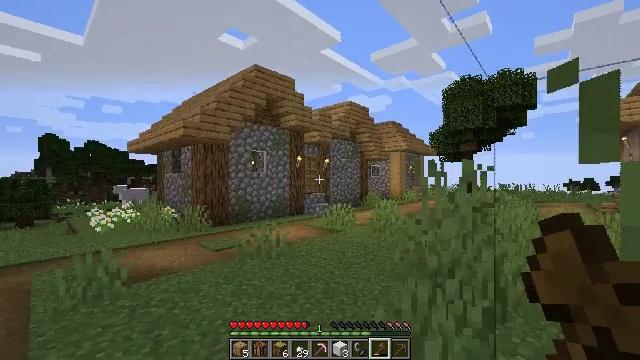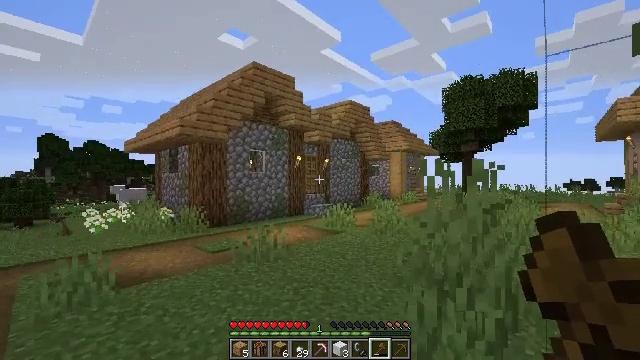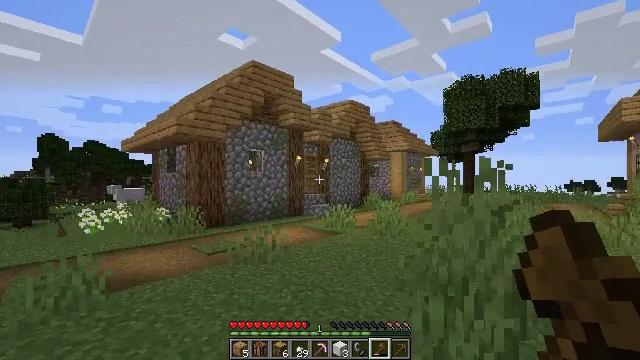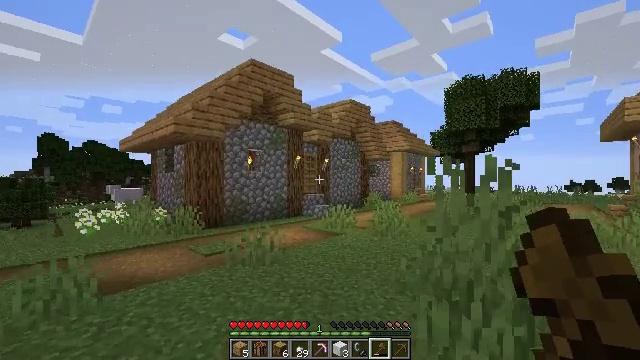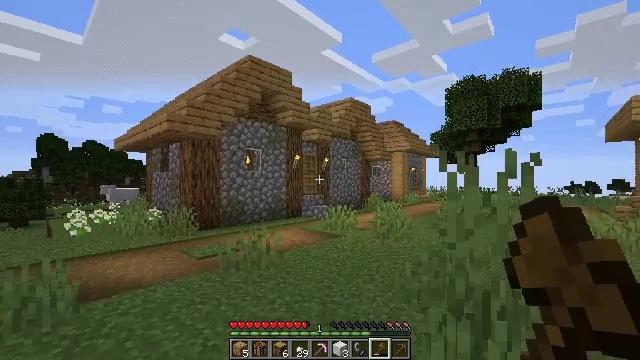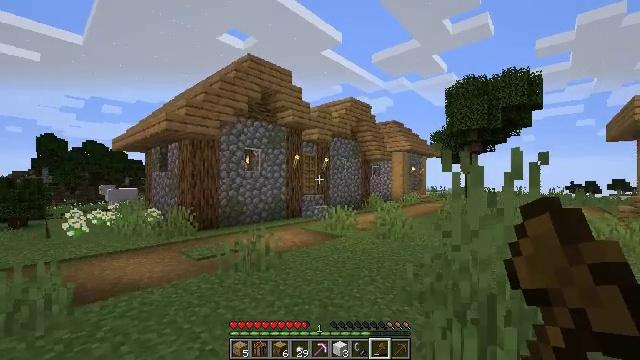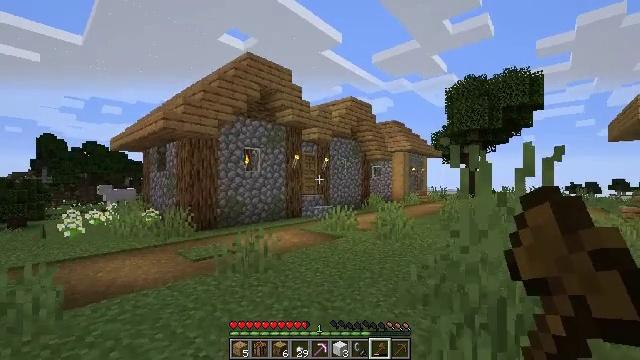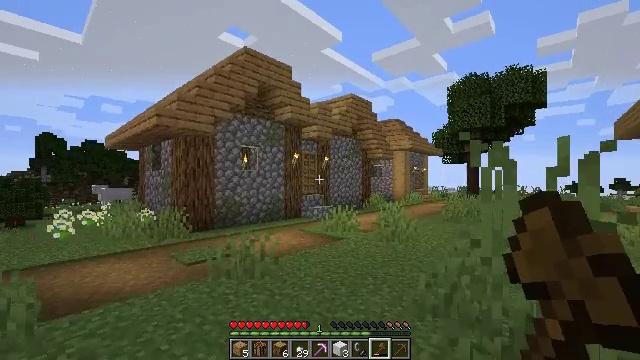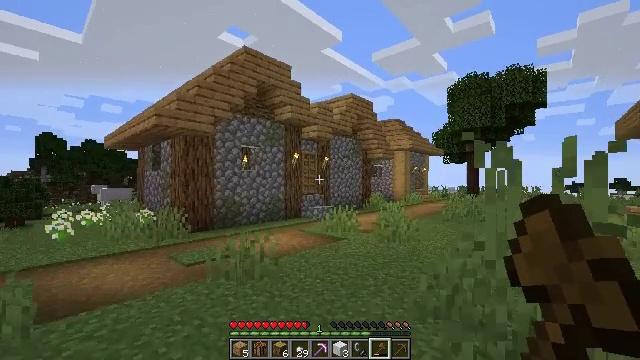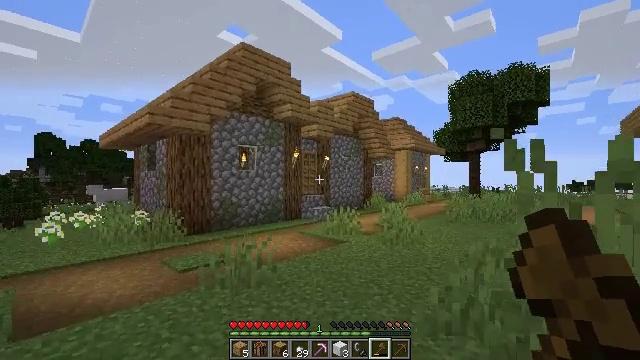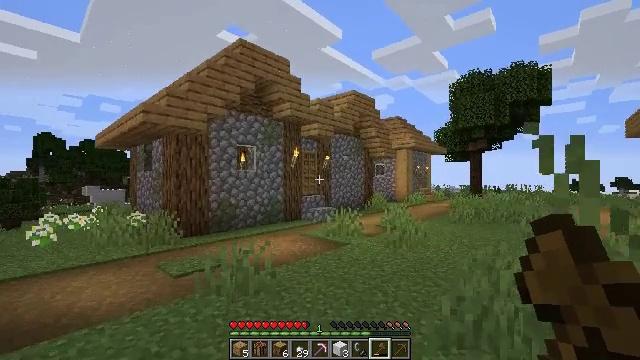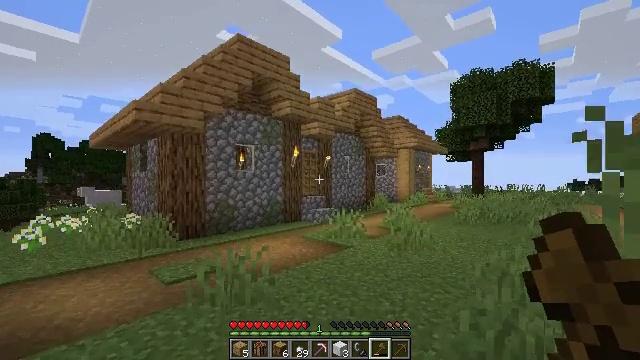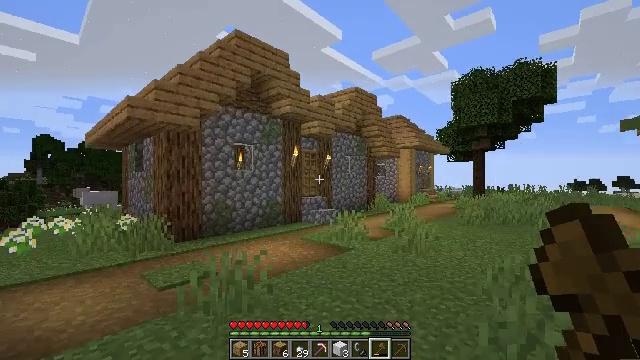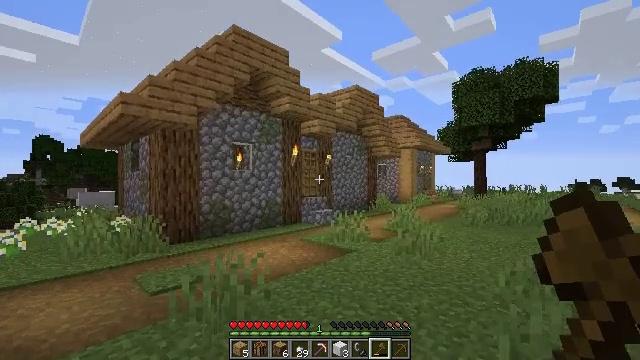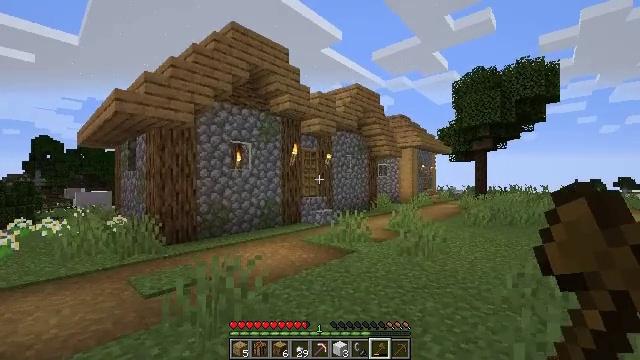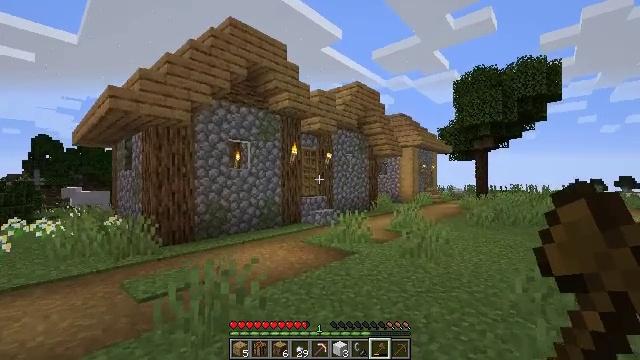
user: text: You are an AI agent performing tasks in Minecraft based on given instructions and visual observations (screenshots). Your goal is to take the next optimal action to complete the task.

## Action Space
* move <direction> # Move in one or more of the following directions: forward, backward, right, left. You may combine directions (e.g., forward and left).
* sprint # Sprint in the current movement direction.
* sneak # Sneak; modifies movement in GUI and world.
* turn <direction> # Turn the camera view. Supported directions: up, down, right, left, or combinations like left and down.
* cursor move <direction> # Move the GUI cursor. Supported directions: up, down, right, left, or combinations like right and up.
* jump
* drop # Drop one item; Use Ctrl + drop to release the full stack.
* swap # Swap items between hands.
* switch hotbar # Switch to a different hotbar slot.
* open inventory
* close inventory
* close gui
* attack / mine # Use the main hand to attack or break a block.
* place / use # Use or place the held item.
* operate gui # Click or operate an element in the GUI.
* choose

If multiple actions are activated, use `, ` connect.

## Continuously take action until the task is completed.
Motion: motion action
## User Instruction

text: Mine the chest to collect it.
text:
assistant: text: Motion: no_op
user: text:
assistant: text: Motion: move forward
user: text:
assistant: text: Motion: move forward
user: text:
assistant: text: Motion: move forward
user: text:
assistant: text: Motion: no_op
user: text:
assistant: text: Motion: move forward
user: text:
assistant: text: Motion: move forward
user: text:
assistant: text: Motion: move forward
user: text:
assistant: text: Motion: move forward
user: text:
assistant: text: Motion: move forward
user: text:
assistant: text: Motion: move forward
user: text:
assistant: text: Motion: move forward
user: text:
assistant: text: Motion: move forward
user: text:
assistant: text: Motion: move forward
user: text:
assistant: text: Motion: move forward
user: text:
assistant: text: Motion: move forward
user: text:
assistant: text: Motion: move forward
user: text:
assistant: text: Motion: move forward
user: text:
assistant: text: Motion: move forward
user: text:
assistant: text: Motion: move forward
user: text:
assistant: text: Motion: move forward
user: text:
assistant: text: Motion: move forward
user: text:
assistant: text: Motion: move forward
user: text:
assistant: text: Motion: move forward
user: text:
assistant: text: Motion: move forward
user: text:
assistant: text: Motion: move forward
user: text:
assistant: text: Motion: move forward
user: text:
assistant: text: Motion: move forward
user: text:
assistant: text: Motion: move forward
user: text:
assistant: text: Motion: move forward